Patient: sex M, age 30
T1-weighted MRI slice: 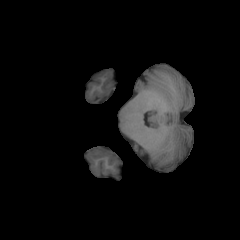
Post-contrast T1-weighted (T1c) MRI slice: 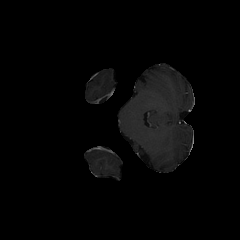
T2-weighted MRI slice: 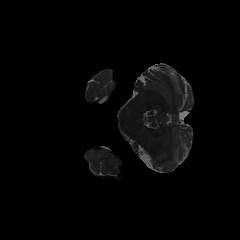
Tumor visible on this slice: no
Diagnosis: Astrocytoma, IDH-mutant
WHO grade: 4